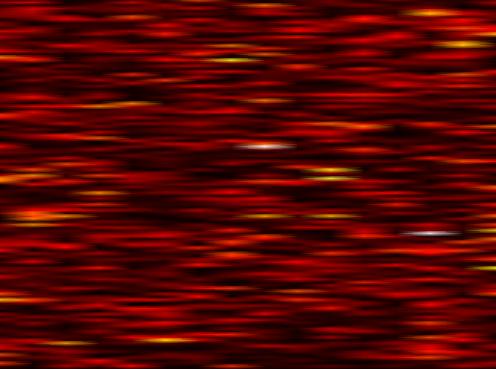
Label: WOLA